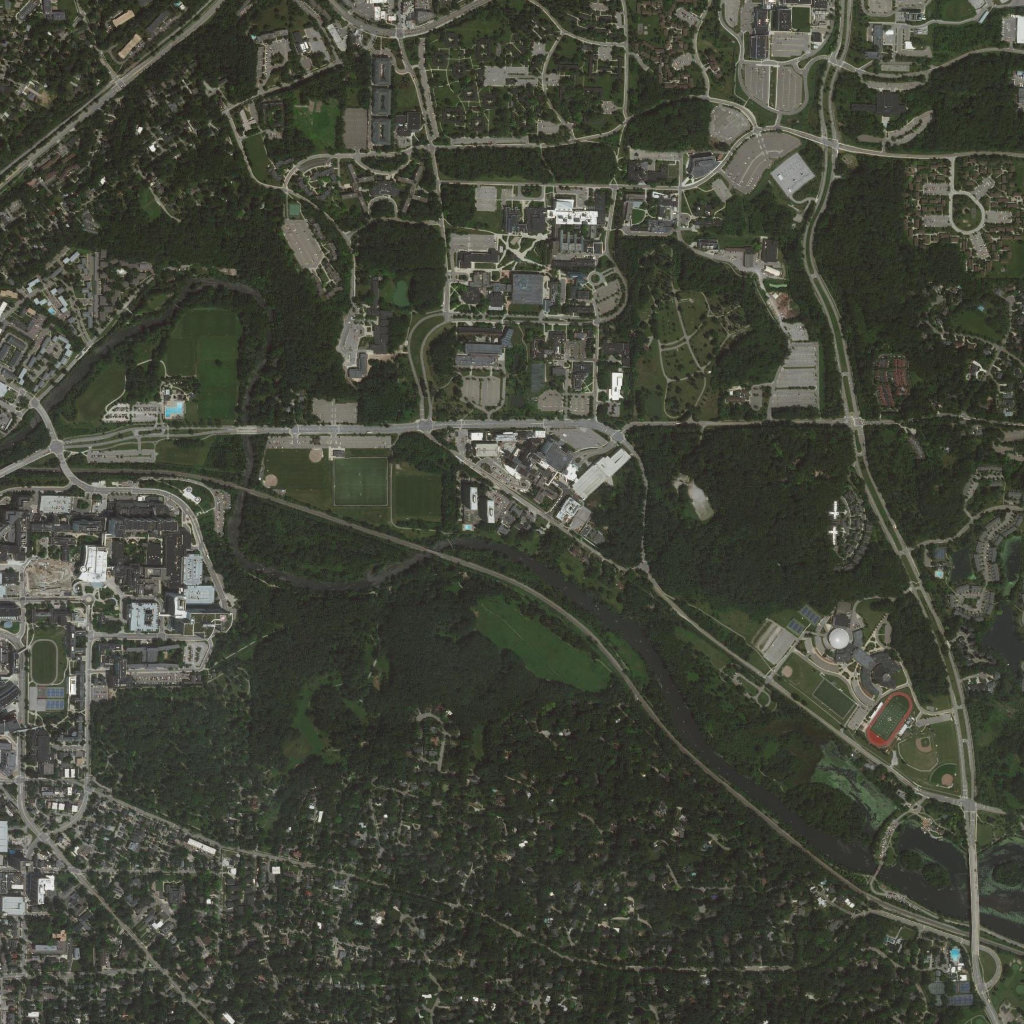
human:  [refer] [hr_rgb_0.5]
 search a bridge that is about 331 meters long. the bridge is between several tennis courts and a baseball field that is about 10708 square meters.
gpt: <box>[[94, 82, 95, 93, 0]]</box>

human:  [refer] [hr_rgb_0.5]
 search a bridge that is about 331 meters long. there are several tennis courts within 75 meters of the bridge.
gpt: <box>[[94, 82, 95, 93, 0]]</box>

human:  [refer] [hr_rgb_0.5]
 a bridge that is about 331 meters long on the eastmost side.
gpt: <box>[[94, 82, 95, 93, 0]]</box>